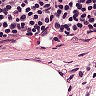
Metastatic tissue present: no